Interaction volume radius: 5 \u00c5
Interaction volume height: 15 \u00c5
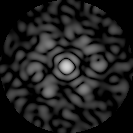
Disorder parameter: 0.6625